Question: I want to use my SQL Server DB over a network. I have setup server client applications.
The thing is for my current DB, I need to give it to server administrator who attaches the DB to SQLExpress instance and only then my network computers can access that.
My question is, is there any way that my vb.net application could attach this DB through code at runtime, and DB gets all rights that are necessary to access it over the network?
I can attach DB using Create procedure but for this I need to know the sa password. Is there any way that I could achieve the same goal without sa passord and sa intervention?
My only purpose is to enable my DB to be accessible over the network with all read /Write rights.
Thanks
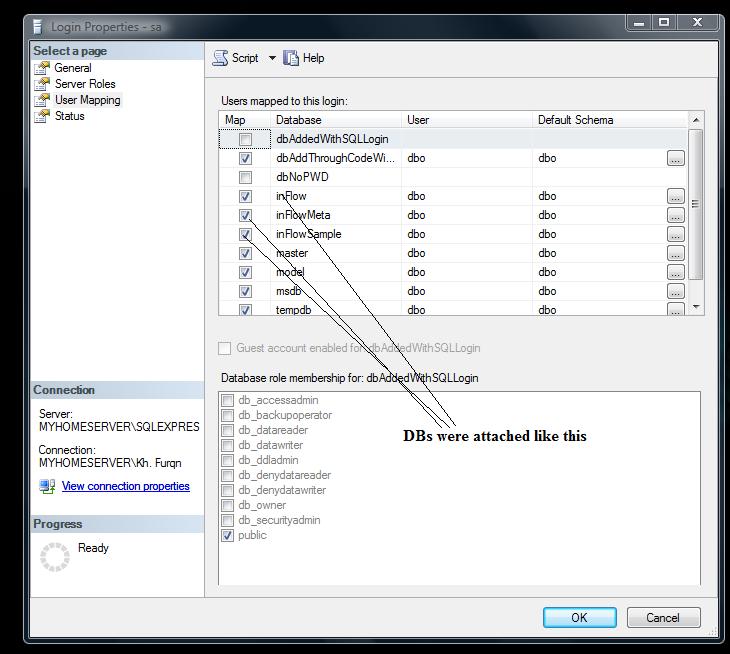
Answer: You can achieve this by using smo. But you need username and password for that. Otherwise you can go for Windows authentication. In that case you will require Admin windows username and password.
Without the user name and password, you cannot access the db over network. That is the meaning of security. Otherwise anyone can access your data.